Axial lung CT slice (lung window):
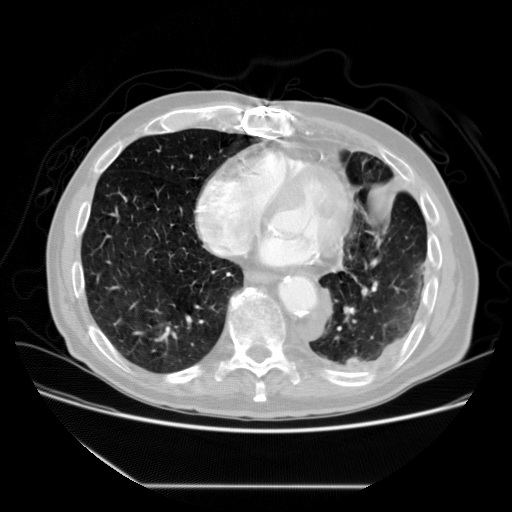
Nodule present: yes
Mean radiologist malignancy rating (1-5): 2